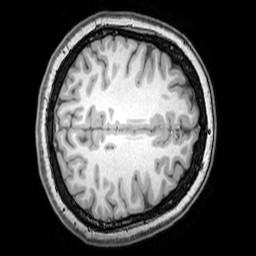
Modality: T1w
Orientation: axial
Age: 22
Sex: female
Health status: healthy
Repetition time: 0.081 s
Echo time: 0.037 s